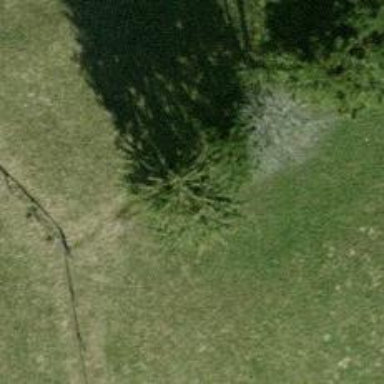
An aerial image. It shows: Beautiful tree in nature.